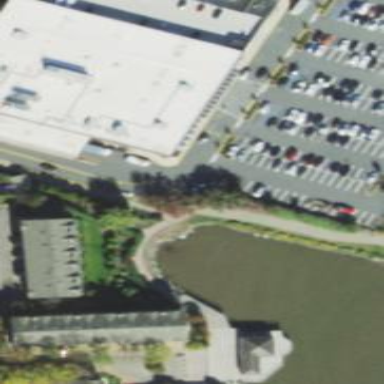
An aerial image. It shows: Supermarket building.